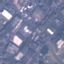
Land use / land cover: Industrial